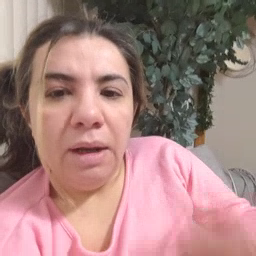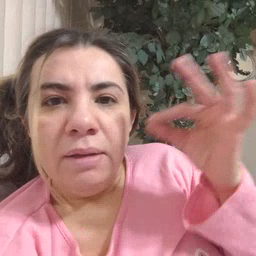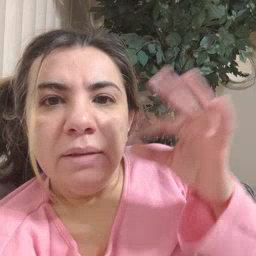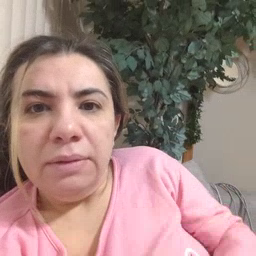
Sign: cat